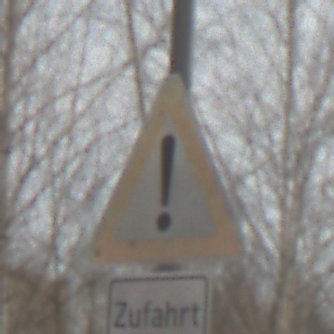
Verkehrszeichen: Gefahrenstelle
Zusatzzeichen unten: HinweiseAufGefahrenDurchVerbaleAngabe11
Umgebung: Outdoor, Nature
Tageszeit: MorningAfternoon
Wetter: PartlyCloudy
Licht: Natural
Jahreszeit: Winter
Kontrast: MediumContrast